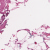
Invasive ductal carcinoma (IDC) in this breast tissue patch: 0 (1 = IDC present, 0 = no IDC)